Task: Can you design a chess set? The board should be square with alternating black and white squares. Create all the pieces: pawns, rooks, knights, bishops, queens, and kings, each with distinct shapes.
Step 3062:
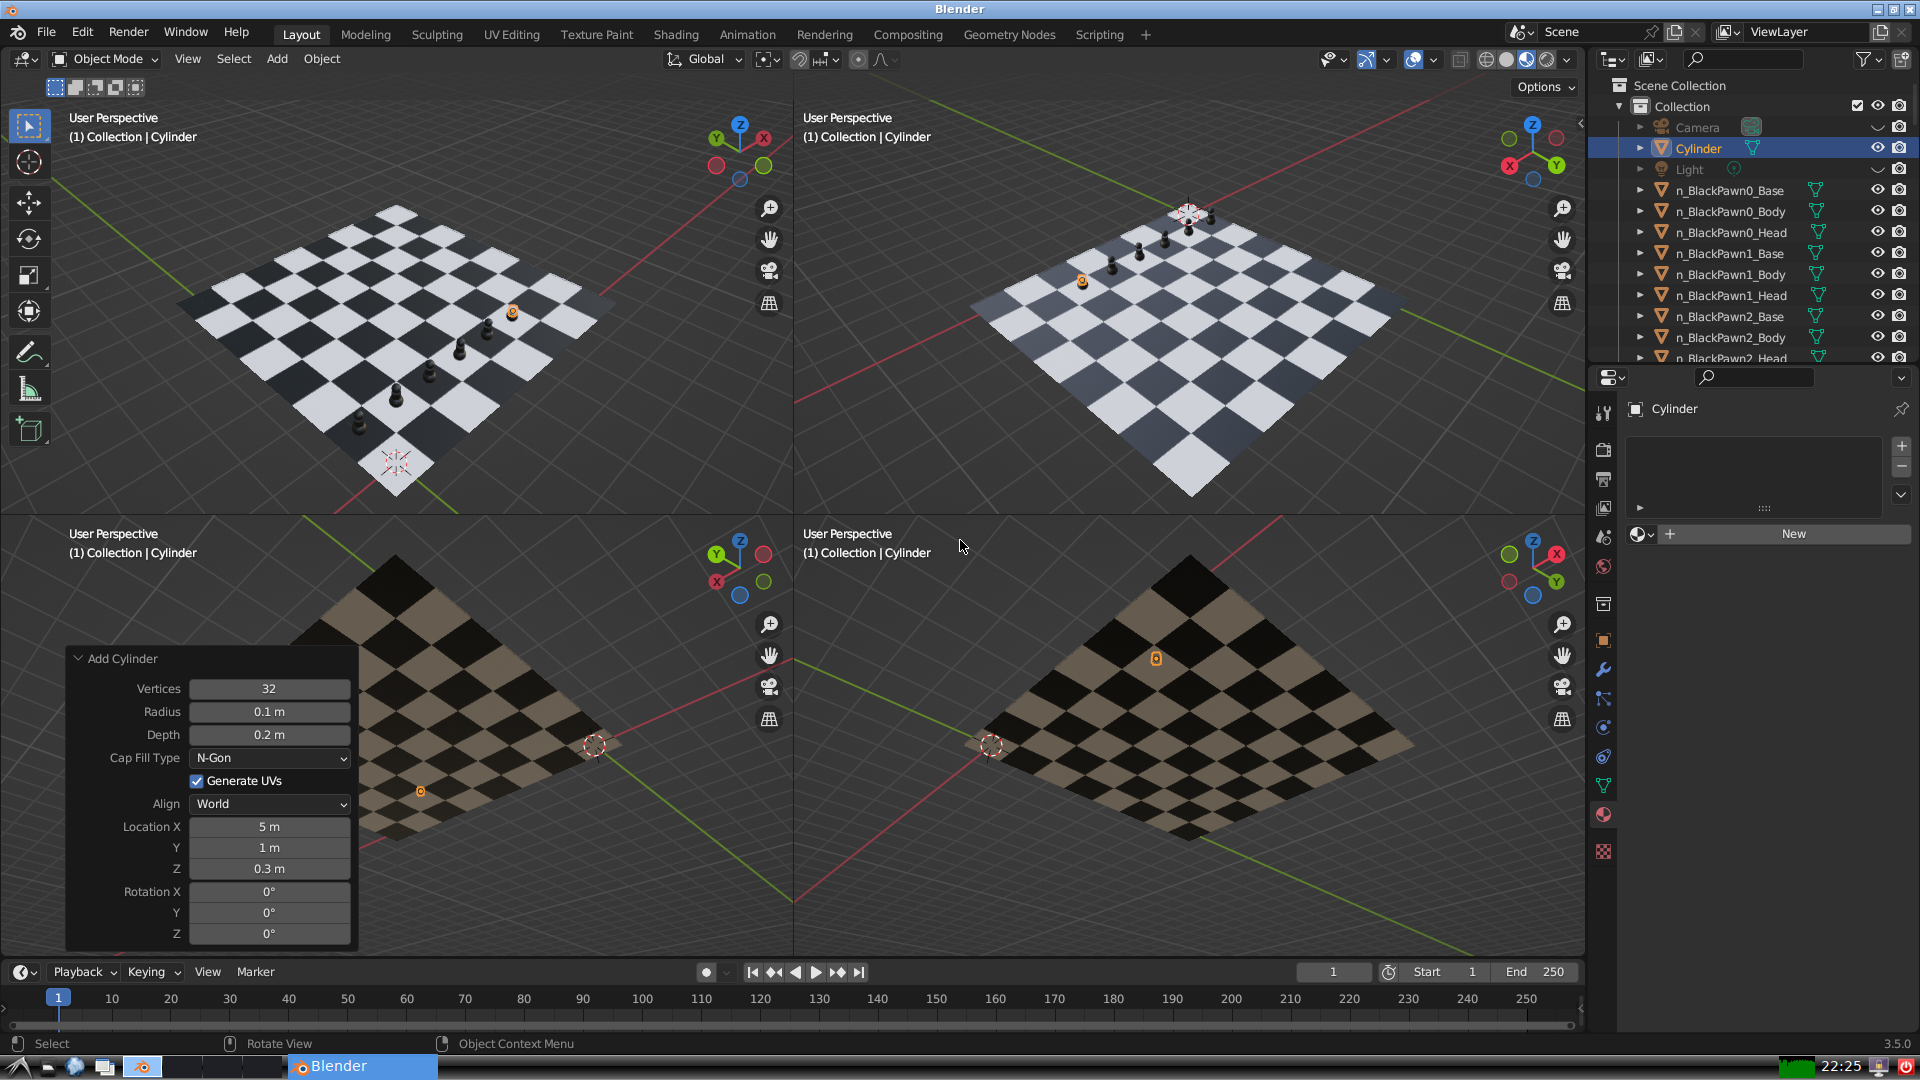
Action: {"mouse_move": [1608, 631]}